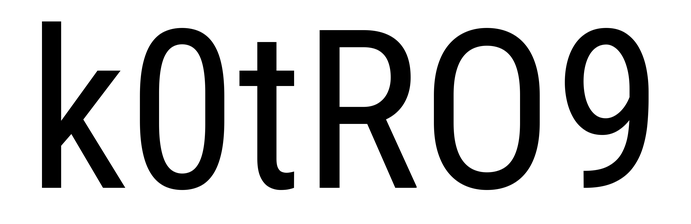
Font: Roboto_Condensed_Regular